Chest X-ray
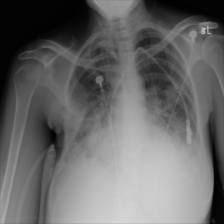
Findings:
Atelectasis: negative
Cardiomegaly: negative
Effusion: positive
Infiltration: positive
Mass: negative
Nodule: positive
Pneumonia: negative
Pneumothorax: negative
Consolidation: negative
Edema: negative
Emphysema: negative
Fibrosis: negative
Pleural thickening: negative
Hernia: negative